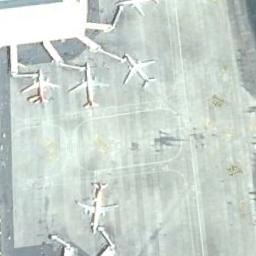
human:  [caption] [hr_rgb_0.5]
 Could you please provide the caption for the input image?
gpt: Four airplanes were parked in the open space on the airport .

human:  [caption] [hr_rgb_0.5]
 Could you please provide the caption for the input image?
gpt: Some planes parked on the airport next to the terminal .

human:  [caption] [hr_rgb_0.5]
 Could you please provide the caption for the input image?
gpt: Three planes were near the building and one was far away .

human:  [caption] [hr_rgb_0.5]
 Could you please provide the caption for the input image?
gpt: Four planes docked at the corresponding gates .

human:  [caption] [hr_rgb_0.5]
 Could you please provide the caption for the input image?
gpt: Five planes were parked next to the terminal .